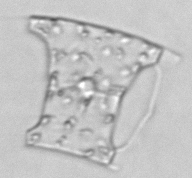
Label: Eucampia